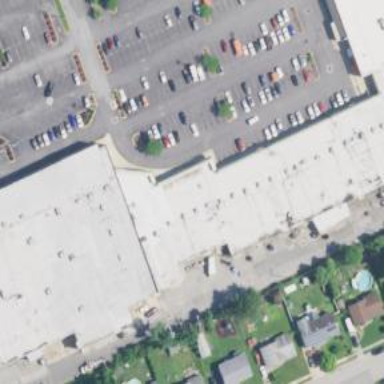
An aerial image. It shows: Retail building.